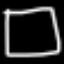
Label: square